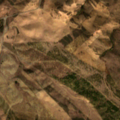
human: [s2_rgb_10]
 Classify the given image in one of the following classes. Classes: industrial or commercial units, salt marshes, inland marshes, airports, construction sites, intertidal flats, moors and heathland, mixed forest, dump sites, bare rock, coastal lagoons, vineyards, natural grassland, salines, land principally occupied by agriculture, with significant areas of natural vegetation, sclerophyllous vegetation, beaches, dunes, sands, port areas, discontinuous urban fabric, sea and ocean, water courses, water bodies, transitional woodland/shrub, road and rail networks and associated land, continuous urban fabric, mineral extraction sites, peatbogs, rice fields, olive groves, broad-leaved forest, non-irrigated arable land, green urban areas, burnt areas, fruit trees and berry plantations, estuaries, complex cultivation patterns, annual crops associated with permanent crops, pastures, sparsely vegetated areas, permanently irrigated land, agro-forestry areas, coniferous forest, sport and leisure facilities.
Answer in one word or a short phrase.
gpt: non-irrigated arable land, land principally occupied by agriculture, with significant areas of natural vegetation, sclerophyllous vegetation, transitional woodland/shrub